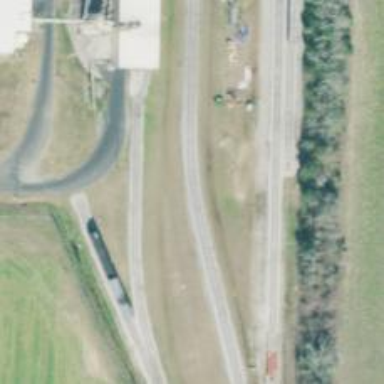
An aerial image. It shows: Spur railway track used for agricultural freight transport.